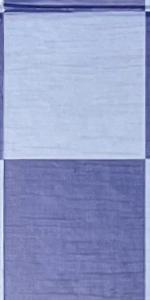
Label: Empty